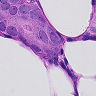
Metastatic tissue present: yes